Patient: sex M, age 61
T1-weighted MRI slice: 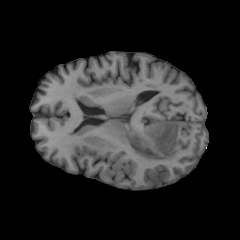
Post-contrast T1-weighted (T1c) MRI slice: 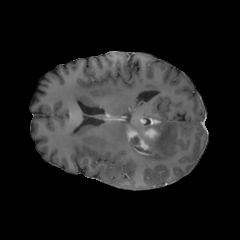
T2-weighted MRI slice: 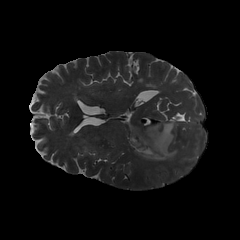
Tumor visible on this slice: yes
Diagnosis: Glioblastoma, IDH-wildtype
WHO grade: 4